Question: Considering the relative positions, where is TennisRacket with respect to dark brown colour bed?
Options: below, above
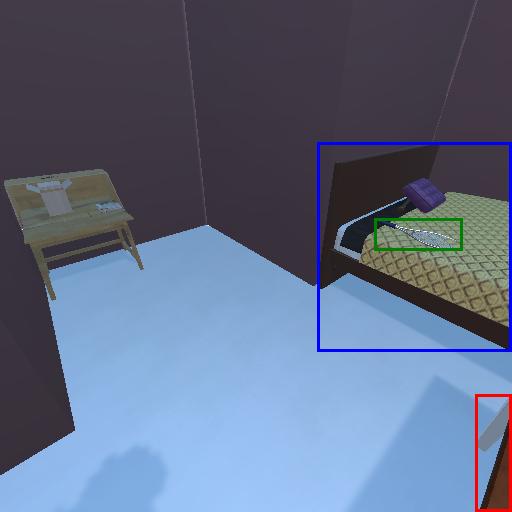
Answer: below